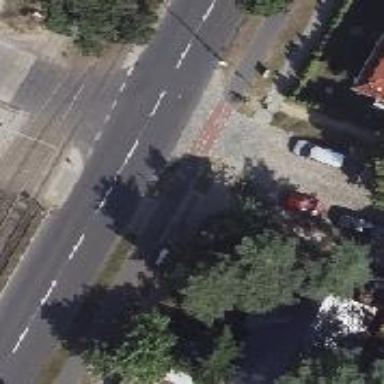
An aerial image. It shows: Unmarked crossing on the road.